Question: How many inactive items are there?
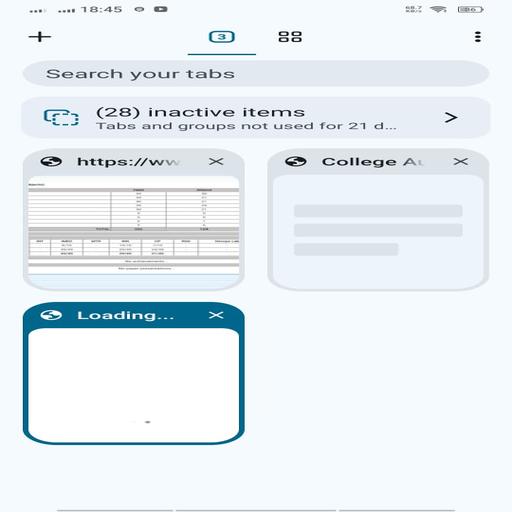
Answer: Twenty-eight